Question: I have a problem with a calculated row and y still don't get it :
'''
SQLException at ln 1381: No data found
java.sql.SQLException: No data found
at sun.jdbc.odbc.JdbcOdbc.standardError(Unknown Source)
at sun.jdbc.odbc.JdbcOdbc.SQLGetDataString(Unknown Source)
at sun.jdbc.odbc.JdbcOdbcResultSet.getDataString(Unknown Source)
at sun.jdbc.odbc.JdbcOdbcResultSet.getString(Unknown Source)
at sun.jdbc.odbc.JdbcOdbcResultSet.getString(Unknown Source)
at main.EngineDueList.LdgsDueList(EngineDueList.java:1263)
at main.EngineDueList.createPDF(EngineDueList.java:93)
at main.AircraftList.<init>(AircraftList.java:187)
at Launch.main(Launch.java:13)
'''
In a request i have a calculated row :
'''
[...][NextLdgs] - (([MaxDeTotalCycles] - [Cycle_A/C]) + [Cycle_engine]) AS RemainLdgs[...]
'''
When i execute the request in access i have a good result :

An when i search informations about this row this not seems weird :
This code :
'''
System.out.println(data.getMetaData().getColumnName(8)+" is a type : "+data.getMetaData().getColumnTypeName(8));
'''
Write this in the console
'''
RemainLdgs is a type : DOUBLE
'''
I don't read the field two times (already verified).
Why I'm not able to read this field ?
EDIT 1 :
This is the Java code :
'''
Connection c = ConnectDB.doConnect();
String selectString = "SELECT [Task Engine Program Landing Select].NextLdgs, [Task Engine Program Landing Select].[Engine S/N], [Task Engine Program Landing Select].Position, [Task Engine Program Landing Select].Itemnum, [Task Engine Program Landing Select].InputNumber, [Task Engine Program Landing Select].InputDescription, [Task Engine Program Landing Select].SS_Critical, [Task Engine Program Landing Select].RemainLdgs, [Task Engine Program Landing Select].PN, [Task Engine Program Landing Select].SN, [Task Engine Program Landing Select].LastCompLdgs, [Task Engine Program Landing Select].AIP_Revision, [Task Engine Program Landing Select].PMT_Description, [Task Engine Program Landing Select].PMT_ID, [Task Engine Program Landing Select].Category_Description, [Task Engine Program Landing Select].TYPE_DESCRIPTION, [Task Engine Program Landing Select].InputAircraftLandings, [Task Engine Program Landing Select].EPS_Why, [Task Engine Program Landing Select].CTAL_Item_Number, [Task Engine Program Landing Select].TSR_Item_Number, [Task Engine Program Landing Select].EPS_Seria_Number, [Task Engine Program Landing Select].Part_PN, [Task Engine Program Landing Select].Part_SN, [Task Engine Program Landing Select].TSR_TSS, [Task Engine Program Landing Select].TSR_HSS, [Task Engine Program Landing Select].TSR_CSS, [Task Engine Program Landing Select].PartStatus_Status, [Task Engine Program Landing Select].PartStatus_Date, [Task Engine Program Landing Select].PartStatus_TSN, [Task Engine Program Landing Select].PartStatus_HSN, [Task Engine Program Landing Select].PartStatus_CSN, [Task Engine Program Landing Select].PartStatus_TSO, [Task Engine Program Landing Select].PartStatus_HSO, [Task Engine Program Landing Select].PartStatus_CSO, [Task Engine Program Landing Select].Task_Part, [Task Engine Program Landing Select].InputDateOUT, [Task Engine Program Landing Select].TMT_Item_Number, [Task Engine Program Landing Select].MaxDeInputDateOUT1, [Task Engine Program Landing Select].TE_Engine, [Task Engine Program Landing Select].ECT_WO_Remove, [Task Engine Program Landing Select].[A/C VAR], [Task Engine Program Landing Select].TES_EngineSN, [Task Engine Program Landing Select].MaxTESEngine, [Task Engine Program Landing Select].TE_Item_number, [Task Engine Program Landing Select].TES_Item_Number, [Task Engine Program Landing Select].IntLdgs, [Task Engine Program Landing Select].[TE_Interval (Mos)], [Task Engine Program Landing Select].[TE_Interval (Hrs)], [Task Engine Program Landing Select].[TE_Interval (Ldgs)], [Task Engine Program Landing Select].AircraftCurrentTSN, [Task Engine Program Landing Select].AircraftCurrentCSN, [Task Engine Program Landing Select].TMT_Task_Number, [Task Engine Program Landing Select].TMT_Origin, [Task Engine Program Landing Select].TMT_Type, [Task Engine Program Landing Select].TMT_Cat, [Task Engine Program Landing Select].TMT_Description, [Task Engine Program Landing Select].[TMT_Interval(Hrs)], [Task Engine Program Landing Select].[TMT_Interval(Mos)], [Task Engine Program Landing Select].[TMT_Interval(Ldgs)], [Task Engine Program Landing Select].TMT_AMTOSS, [Task Engine Program Landing Select].TMT_ATA_IPC "
+"FROM (SELECT IIf([Task_Part] Is Null,[TES_EngineCycle]+[IntLdgs],IIf([Task_Part]=False,[TES_EngineCycle]+[IntLdgs],IIf([TMT_Type]='SVC',[TES_EngineCycle]+[IntLdgs]-[TSR_CSS],IIf([TMT_Type]='DIS',[TES_EngineCycle]+[IntLdgs]-[PartStatus_CSN],[TES_EngineCycle]+[IntLdgs]-[PartStatus_CSO])))) AS NextLdgs, [Task Engine Program Landings].MaxDeTotalCycles, [Task Engine Program Landings].TES_EngineCycle, [Task Engine Program Landings].Cycle_engine, [Task Engine Program Landings].[Cycle_A/C], [Task Engine Program Landings].[Engine S/N], [Task Engine Program Landings].Position, [Task Engine Program Landings].InputNumber,[Task Engine Program Landings].InputDescription, [Task Engine Program Landings].SS_Critical, Mid([TE_Item_number],7,9) AS Itemnum, [NextLdgs]-(([MaxDeTotalCycles]-[Cycle_A/C])+[Cycle_engine]) AS RemainLdgs, IIf([Task_Part]=False,[Part_PN],IIf([Part_PN] Is Null,'Removed',[Part_PN])) AS PN, IIf([Task_Part]=False,[Part_SN],IIf([Part_PN] Is Null,'Removed',[Part_SN])) AS SN, IIf([Task_Part] Is Null,[TES_EngineCycle],IIf([Task_Part]=False,[TES_EngineCycle],IIf([TMT_Type]='SVC',[TES_EngineCycle]-[TSR_HSS],IIf([TMT_Type]='SVC',[TES_EngineCycle]-[PartStatus_CSN],[TES_EngineCycle]-[PartStatus_CSO])))) AS LastCompLdgs, [Task Engine Program Landings].AIP_Revision, [Task Engine Program Landings].PMT_Description, [Task Engine Program Landings].PMT_ID, [Task Engine Program Landings].Category_Description, [Task Engine Program Landings].TYPE_DESCRIPTION, [Task Engine Program Landings].InputAircraftLandings, [Task Engine Program Landings].EPS_Why, [Task Engine Program Landings].CTAL_Item_Number, [Task Engine Program Landings].TSR_Item_Number, [Task Engine Program Landings].EPS_Seria_Number, [Task Engine Program Landings].Part_PN, [Task Engine Program Landings].Part_SN, [Task Engine Program Landings].TSR_TSS, [Task Engine Program Landings].TSR_HSS, [Task Engine Program Landings].TSR_CSS, [Task Engine Program Landings].PartStatus_Status, [Task Engine Program Landings].PartStatus_Date, [Task Engine Program Landings].PartStatus_TSN, [Task Engine Program Landings].PartStatus_HSN, [Task Engine Program Landings].PartStatus_CSN, [Task Engine Program Landings].PartStatus_TSO, [Task Engine Program Landings].PartStatus_HSO, [Task Engine Program Landings].PartStatus_CSO, [Task Engine Program Landings].Task_Part, [Task Engine Program Landings].InputDateOUT, [Task Engine Program Landings].TMT_Item_Number, [Task Engine Program Landings].MaxDeInputDateOUT1, [Task Engine Program Landings].TE_Engine, [Task Engine Program Landings].ECT_WO_Remove, [Task Engine Program Landings].[A/C VAR], [Task Engine Program Landings].TES_EngineSN, [Task Engine Program Landings].MaxTESEngine, [Task Engine Program Landings].TE_Item_number, [Task Engine Program Landings].TES_Item_Number, [Task Engine Program Landings].IntLdgs, [Task Engine Program Landings].[TE_Interval (Mos)], [Task Engine Program Landings].[TE_Interval (Hrs)], [Task Engine Program Landings].[TE_Interval (Ldgs)], [Task Engine Program Landings].AircraftCurrentTSN, [Task Engine Program Landings].AircraftCurrentCSN, [Task Engine Program Landings].TMT_Task_Number, [Task Engine Program Landings].TMT_Origin, [Task Engine Program Landings].TMT_Type, [Task Engine Program Landings].TMT_Cat, [Task Engine Program Landings].TMT_Description, [Task Engine Program Landings].[TMT_Interval(Hrs)], [Task Engine Program Landings].[TMT_Interval(Mos)], [Task Engine Program Landings].[TMT_Interval(Ldgs)], [Task Engine Program Landings].TMT_AMTOSS, [Task Engine Program Landings].TMT_ATA_IPC "
+"FROM (SELECT [Aircraft Inspection Program].AIP_Revision, [Aircraft Hours and Landings program].MaxDeTotalCycles, [Task Engine Status].TES_EngineCycle, [Engine Change Table].Cycle_engine, [Engine Change Table].[Cycle_A/C], [Engine Change Table].[Engine S/N], [Engine Change Table].Position, [Maintenance input table].InputNumber, [Maintenance input table].InputDescription, [Source Section Table].SS_Critical, [Parts Master Table].PMT_Description, [Parts Master Table].PMT_ID, [Task Categories].Category_Description, [Task Type].TYPE_DESCRIPTION, [Engine Parts Status].EPS_WO, [Part Status Table].PartStatus_WO, [Maintenance input table].InputAircraftLandings, [Engine Parts Status].EPS_Why, [Check Aircraft Select input program].CTAL_Item_Number, [Task Service Relation].TSR_Item_Number, [Task Master Table].TMT_Type, [Engine Parts Status].EPS_Seria_Number, [Parts Table].Part_PN, [Parts Table].Part_SN, [Task Service Relation].TSR_TSS, [Task Service Relation].TSR_HSS, [Task Service Relation].TSR_CSS, [Part Status Table].PartStatus_Status, [Part Status Table].PartStatus_Date, [Part Status Table].PartStatus_TSN, [Part Status Table].PartStatus_HSN, [Part Status Table].PartStatus_CSN, [Part Status Table].PartStatus_TSO, [Part Status Table].PartStatus_HSO, [Part Status Table].PartStatus_CSO, [Task Part Relation].Task_Part, [Maintenance input table].InputDateOUT, [Task Master Table].TMT_Item_Number, [Task Engine Status Max Requete program].MaxDeInputDateOUT1, [Task Engine].TE_Engine, [Engine Change Table].ECT_WO_Remove, [Engine Change Table].[A/C VAR], [Task Engine Status].TES_EngineSN, [Task Engine Status Max Requete program].MaxTESEngine, [Task Engine].TE_Item_number, [Task Engine Status].TES_Item_Number, IIf([TE_Interval (Mos)] Is Null And [TE_Interval (Hrs)] Is Null And [TE_Interval (Ldgs)] Is Null,[TMT_Interval(Ldgs)],[TE_Interval (Ldgs)]) AS IntLdgs, [Task Engine].[TE_Interval (Mos)], [Task Engine].[TE_Interval (Hrs)], [Task Engine].[TE_Interval (Ldgs)], [Aircraft Hours and Landings program].MaxDeHcel AS AircraftCurrentTSN, [Aircraft Hours and Landings program].MaxDeTotalCycles AS AircraftCurrentCSN, [Task Master Table].TMT_Task_Number, [Task Master Table].TMT_Origin, [Task Master Table].TMT_Cat, [Task Master Table].TMT_Description, [Task Master Table].[TMT_Interval(Hrs)], [Task Master Table].[TMT_Interval(Mos)], [Task Master Table].[TMT_Interval(Ldgs)], [Task Master Table].TMT_AMTOSS, [Task Master Table].TMT_ATA_IPC "
+"FROM [Source Section Table] INNER JOIN (([Parts Table] RIGHT JOIN (([Parts Master Table] LEFT JOIN [Engine Parts Status] ON [Parts Master Table].PMT_ID = [Engine Parts Status].EPS_PMT_ID) RIGHT JOIN ((([Task Categories] RIGHT JOIN ([Aircraft Inspection Program] INNER JOIN (([Task Type] RIGHT JOIN ([Task Master Table] LEFT JOIN [Task Part Relation] ON [Task Master Table].TMT_Item_Number = [Task Part Relation].Task_ID) ON [Task Type].TASK_TYPE = [Task Master Table].TMT_Type) INNER JOIN (((SELECT [Tech Log Pages].TLAircraft, Max(Flights.Hcel) AS MaxDeHcel, Max(Flights.TotalCycles) AS MaxDeTotalCycles "
+"FROM [Tech Log Pages] INNER JOIN Flights ON [Tech Log Pages].TLNumber = Flights.FlightTL "
+"GROUP BY [Tech Log Pages].TLAircraft HAVING ((([Tech Log Pages].TLAircraft)='"+ac.getAicraftVAR()+"'))) AS [Aircraft hours and landings program] "
+"INNER JOIN ([Engine Change Table] INNER JOIN [Task Engine] ON [Engine Change Table].[Engine S/N] = [Task Engine].TE_Engine) ON [Aircraft Hours and Landings program].TLAircraft = [Engine Change Table].[A/C VAR]) LEFT JOIN (SELECT [Check Task Aircraft Listing].CTAL_Item_Number, [Check Task Aircraft Listing].CTAL_Check, [Check Task Aircraft Listing].CTAL_Delete, [Check Task Aircraft Listing].CTAL_Effective, [Check Task Aircraft Listing].CTAL_CheckSelect, [Check Table].Aircraft "
+"FROM [Check Table] INNER JOIN [Check Task Aircraft Listing] ON [Check Table].Check = [Check Task Aircraft Listing].CTAL_Check "
+"WHERE ((([Check Task Aircraft Listing].CTAL_Effective)=True) AND (([Check Table].Aircraft)='"+ac.getAicraftVAR()+"'))) AS [Check Aircraft select input program] "
+"ON [Task Engine].TE_Item_number = [Check Aircraft Select input program].CTAL_Item_Number) ON [Task Master Table].TMT_Item_Number = [Task Engine].TE_Item_number) ON [Aircraft Inspection Program].AIP_ID = [Task Engine].TE_Rev_ID) ON [Task Categories].Cat = [Task Master Table].TMT_Cat) INNER JOIN (((SELECT [Task Engine Status Max program].TES_Item_Number AS MaxTESItem, [Task Engine Status Max program].TES_EngineSN AS MaxTESEngine, Max([Task Engine Status Max program].InputDateOUT) AS MaxDeInputDateOUT1 "
+"FROM (SELECT [Task Engine Status].TES_Item_Number, [Task Engine Status].TES_EngineSN, [Maintenance input table].InputDateOUT, [Maintenance input table].InputAircraft, [Engine Change Table].ECT_WO_Remove, [Engine Change Table].[A/C VAR] "
+"FROM ([Maintenance input table] INNER JOIN [Work Order table] ON [Maintenance input table].InputNumber = [Work Order table].WOInput) INNER JOIN ([Engine Change Table] INNER JOIN [Task Engine Status] ON [Engine Change Table].[Engine S/N] = [Task Engine Status].TES_EngineSN) ON [Work Order table].WONumber = [Task Engine Status].TES_WO "
+"WHERE ((([Engine Change Table].ECT_WO_Remove) Is Null) AND (([Engine Change Table].[A/C VAR])='"+ac.getAicraftVAR()+"'))) AS [Task Engine Status Max program] "
+"GROUP BY [Task Engine Status Max program].TES_Item_Number, [Task Engine Status Max program].TES_EngineSN) AS [task engine status max requete program] "
+"INNER JOIN [Task Engine Status] ON [Task Engine Status Max Requete program].MaxTESItem = [Task Engine Status].TES_Item_Number) INNER JOIN [Maintenance input table] ON [Task Engine Status Max Requete program].MaxDeInputDateOUT1 = [Maintenance input table].InputDateOUT) ON [Task Master Table].TMT_Item_Number = [Task Engine Status].TES_Item_Number) INNER JOIN [Work Order table] ON ([Work Order table].WONumber = [Task Engine Status].TES_WO) AND ([Maintenance input table].InputNumber = [Work Order table].WOInput)) ON [Parts Master Table].PMT_ID = [Task Part Relation].PMT_ID) ON [Parts Table].Part_ID = [Engine Parts Status].EPS_PART_ID) LEFT JOIN ([Part Status Table] RIGHT JOIN [Task Service Relation] ON [Part Status Table].PartStatus_ID = [Task Service Relation].TSR_PartStatusID) ON [Parts Table].Part_ID = [Task Service Relation].TSR_Part_ID) ON [Source Section Table].Ndeg = [Task Master Table].TMT_Section "
+"WHERE ((([Part Status Table].PartStatus_WO)=[EPS_WO] Or ([Part Status Table].PartStatus_WO) Is Null) AND (([Engine Parts Status].EPS_Why) Is Null) AND (([Check Aircraft Select input program].CTAL_Item_Number) Is Null) AND (([Task Service Relation].TSR_Item_Number)=[TMT_Item_Number]) AND (([Task Master Table].TMT_Type)='SVC') AND (([Engine Parts Status].EPS_Seria_Number)=[TES_EngineSN] Or ([Engine Parts Status].EPS_Seria_Number) Is Null) AND (([Task Engine].TE_Engine)=[TES_EngineSN]) AND (([Engine Change Table].ECT_WO_Remove) Is Null) AND (([Engine Change Table].[A/C VAR])='"+ac.getAicraftVAR()+"') AND (([Task Engine Status Max Requete program].MaxTESEngine)=[TES_EngineSN]) AND ((IIf([TE_Interval (Mos)] Is Null And [TE_Interval (Hrs)] Is Null And [TE_Interval (Ldgs)] Is Null,[TMT_Interval(Ldgs)],[TE_Interval (Ldgs)])) Is Not Null) AND (([Task Master Table].TMT_Origin)<>53200)) OR ((([Part Status Table].PartStatus_WO)=[EPS_WO] Or ([Part Status Table].PartStatus_WO) Is Null) AND (([Engine Parts Status].EPS_Why) Is Null) AND (([Check Aircraft Select input program].CTAL_Item_Number) Is Null) AND (([Task Service Relation].TSR_Item_Number) Is Null) AND (([Task Master Table].TMT_Type)<>'SVC') AND (([Engine Parts Status].EPS_Seria_Number)=[TES_EngineSN] Or ([Engine Parts Status].EPS_Seria_Number) Is Null) AND (([Task Engine].TE_Engine)=[TES_EngineSN]) AND (([Engine Change Table].ECT_WO_Remove) Is Null) AND (([Engine Change Table].[A/C VAR])='"+ac.getAicraftVAR()+"') AND (([Task Engine Status Max Requete program].MaxTESEngine)=[TES_EngineSN]) AND ((IIf([TE_Interval (Mos)] Is Null And [TE_Interval (Hrs)] Is Null And [TE_Interval (Ldgs)] Is Null,[TMT_Interval(Ldgs)],[TE_Interval (Ldgs)])) Is Not Null) AND (([Task Master Table].TMT_Origin)<>53200)) "
+"ORDER BY [Task Master Table].TMT_Task_Number) AS [Task Engine Program Landings] "
+"ORDER BY IIf([Task_Part] Is Null,[TES_EngineCycle]+[IntLdgs],IIf([Task_Part]=False,[TES_EngineCycle]+[IntLdgs],IIf([TMT_Type]='SVC',[TES_EngineCycle]+[IntLdgs]-[TSR_CSS],IIf([TMT_Type]='DIS',[TES_EngineCycle]+[IntLdgs]-[PartStatus_CSN],[TES_EngineCycle]+[IntLdgs]-[PartStatus_CSO]))))) AS [Task Engine Program Landing Select] "
+"WHERE ((([Task Engine Program Landing Select].RemainLdgs)<"+ldgsEstimation*AircraftList.getMonth()+")); ";
try
{
stmt = c.createStatement();
ResultSet data = stmt.executeQuery(selectString);
while(data.next())
{
int position = data.getInt("Position");
String itemNum = data.getString("Itemnum");
String tmt = data.getString("TMT_Description");
object = ac.getAircraftRegistration()+" - Engine "+position+" - task - "+itemNum;
description=tmt+"
Scheduled for : ";
Integer remainldgs = (int)data.getDouble("RemainLdgs");
System.out.println(data.getMetaData().getColumnName(8)+" est de type : "+data.getMetaData().getColumnTypeName(8));
/*
read some other stuff
*/
}
catch (SQLException e)
{
ErrorFile.writeError(Thread.currentThread().getStackTrace()[2].getLineNumber(), e);
System.err.println("SQLException at ln 1381: " + e.getMessage());
e.printStackTrace();
}
'''
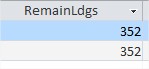
Answer: Solved, I don't know why but I changed this :
'''
while(data.next())
{
int position = data.getInt("Position");
String itemNum = data.getString("Itemnum");
String tmt = data.getString("TMT_Description");
object = ac.getAircraftRegistration()+" - Engine "+position+" - task - "+itemNum;
description=tmt+"
Scheduled for : ";
Integer remainldgs = (int)data.getDouble("RemainLdgs");
System.out.println(data.getMetaData().getColumnName(8)+" est de type : "+data.getMetaData().getColumnTypeName(8));
/*
read some other stuff
*/
}
'''
To this :
'''
while(data.next())
{
Integer remainldgs = (int)data.getDouble("RemainLdgs");
int position = data.getInt("Position");
String itemNum = data.getString("Itemnum");
String tmt = data.getString("TMT_Description");
object = ac.getAircraftRegistration()+" - Engine "+position+" - task - "+itemNum;
description=tmt+"
Scheduled for : ";
System.out.println(data.getMetaData().getColumnName(8)+" est de type : "+data.getMetaData().getColumnTypeName(8));
/*
read some other stuff
*/
}
'''
And it's work !